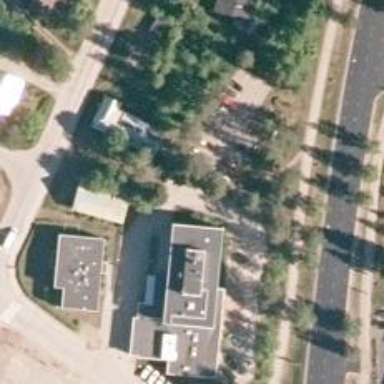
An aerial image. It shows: Asphalt road in living street.